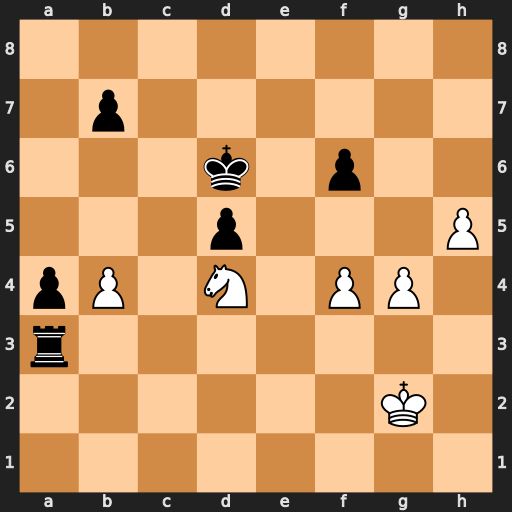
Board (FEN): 8/1p6/3k1p2/3p3P/pP1N1PP1/r7/6K1/8
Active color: w
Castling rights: -
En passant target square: -
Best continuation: Nb5+ Ke7 Nxa3